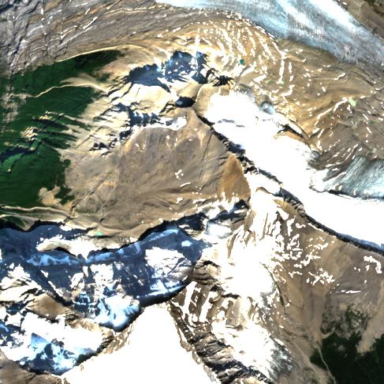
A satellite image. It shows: Stunning view of glacier.